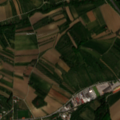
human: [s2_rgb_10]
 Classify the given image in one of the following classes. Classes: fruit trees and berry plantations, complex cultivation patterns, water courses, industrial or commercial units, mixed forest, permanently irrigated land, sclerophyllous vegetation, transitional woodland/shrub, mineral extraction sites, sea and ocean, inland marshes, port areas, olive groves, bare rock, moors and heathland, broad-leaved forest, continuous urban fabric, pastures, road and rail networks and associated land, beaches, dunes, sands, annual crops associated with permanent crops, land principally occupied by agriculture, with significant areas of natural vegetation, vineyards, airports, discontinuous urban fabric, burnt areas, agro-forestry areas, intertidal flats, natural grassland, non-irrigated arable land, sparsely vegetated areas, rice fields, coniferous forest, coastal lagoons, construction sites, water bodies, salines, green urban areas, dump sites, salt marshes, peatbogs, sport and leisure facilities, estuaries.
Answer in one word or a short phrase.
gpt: discontinuous urban fabric, non-irrigated arable land, complex cultivation patterns, land principally occupied by agriculture, with significant areas of natural vegetation, broad-leaved forest